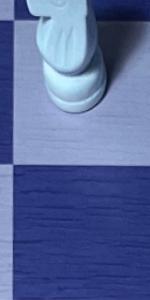
Label: Empty